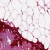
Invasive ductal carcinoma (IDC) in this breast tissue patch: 0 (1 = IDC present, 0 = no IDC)